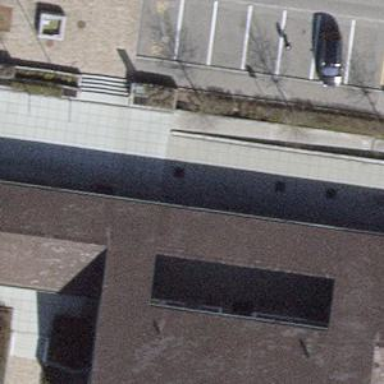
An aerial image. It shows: View of roof of building.